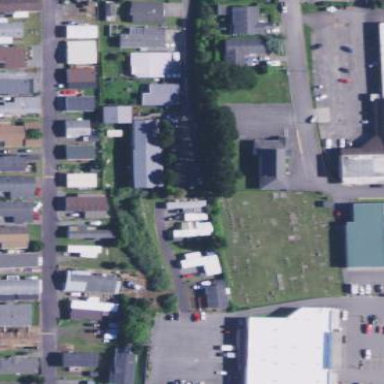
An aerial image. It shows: Cemetery with graves.